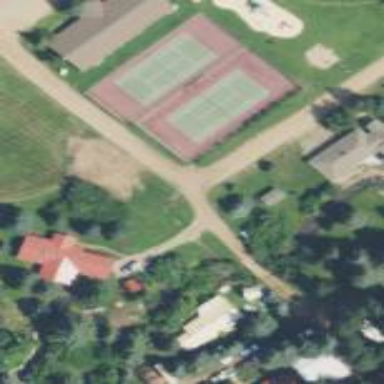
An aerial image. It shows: Tennis court on pitch designated for leisure land.